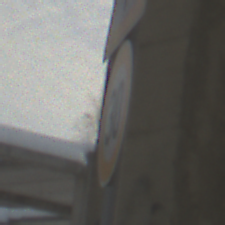
Verkehrszeichen: Geschwindigkeit30
Zusatzzeichen oben: FlugbetriebRechts
Umgebung: Roofed, Suburban
Tageszeit: MorningAfternoon
Wetter: PartlyCloudy
Licht: Natural
Jahreszeit: Winter
Kontrast: LowContrast